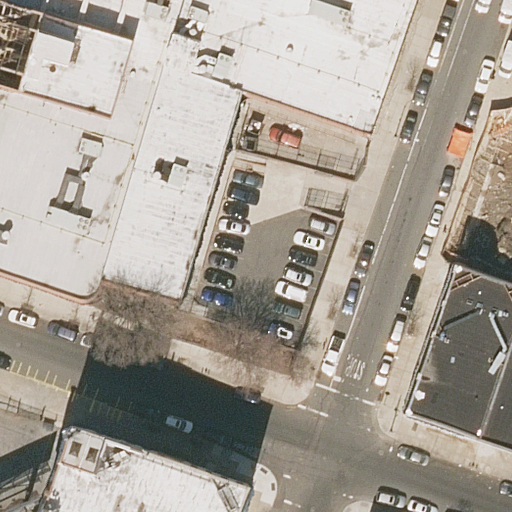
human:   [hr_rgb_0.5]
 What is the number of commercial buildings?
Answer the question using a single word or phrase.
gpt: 0

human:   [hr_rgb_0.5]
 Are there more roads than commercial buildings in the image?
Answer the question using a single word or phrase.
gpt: yes

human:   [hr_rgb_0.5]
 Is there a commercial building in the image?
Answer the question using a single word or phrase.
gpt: no

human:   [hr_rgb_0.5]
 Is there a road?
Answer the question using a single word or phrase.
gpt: yes

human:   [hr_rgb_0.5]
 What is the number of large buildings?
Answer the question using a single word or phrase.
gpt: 2

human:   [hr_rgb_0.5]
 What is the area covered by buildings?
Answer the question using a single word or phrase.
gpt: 6234m2

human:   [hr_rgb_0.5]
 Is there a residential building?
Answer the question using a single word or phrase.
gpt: yes

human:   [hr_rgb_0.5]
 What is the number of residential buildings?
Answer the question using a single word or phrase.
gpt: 3

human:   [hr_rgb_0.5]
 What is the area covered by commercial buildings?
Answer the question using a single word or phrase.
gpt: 0m2

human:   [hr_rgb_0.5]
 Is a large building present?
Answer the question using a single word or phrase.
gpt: yes

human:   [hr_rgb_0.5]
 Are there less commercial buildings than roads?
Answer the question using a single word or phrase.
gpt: yes

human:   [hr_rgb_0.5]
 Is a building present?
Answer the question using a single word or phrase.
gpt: yes

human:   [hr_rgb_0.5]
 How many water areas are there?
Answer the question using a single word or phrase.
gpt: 0

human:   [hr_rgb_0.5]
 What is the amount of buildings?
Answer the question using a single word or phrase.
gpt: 3

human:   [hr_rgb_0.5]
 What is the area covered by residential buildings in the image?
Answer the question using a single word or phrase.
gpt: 6234m2

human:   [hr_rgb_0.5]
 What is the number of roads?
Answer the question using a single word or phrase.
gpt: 2

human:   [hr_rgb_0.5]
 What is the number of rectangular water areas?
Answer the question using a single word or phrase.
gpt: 0

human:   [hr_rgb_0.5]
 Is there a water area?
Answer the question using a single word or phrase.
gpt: no

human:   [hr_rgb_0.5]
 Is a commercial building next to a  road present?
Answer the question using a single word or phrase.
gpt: no

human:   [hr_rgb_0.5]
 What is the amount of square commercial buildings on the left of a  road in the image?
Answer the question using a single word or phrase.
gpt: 0

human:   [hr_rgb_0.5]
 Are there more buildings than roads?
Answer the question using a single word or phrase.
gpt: yes

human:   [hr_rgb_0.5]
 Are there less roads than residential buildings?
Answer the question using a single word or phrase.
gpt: yes

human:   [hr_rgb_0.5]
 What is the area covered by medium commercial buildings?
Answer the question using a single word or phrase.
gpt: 0m2

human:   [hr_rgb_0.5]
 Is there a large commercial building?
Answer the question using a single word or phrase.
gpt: no

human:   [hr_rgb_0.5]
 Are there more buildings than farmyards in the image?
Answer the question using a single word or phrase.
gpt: yes

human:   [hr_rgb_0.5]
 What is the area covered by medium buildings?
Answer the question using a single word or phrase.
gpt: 447m2

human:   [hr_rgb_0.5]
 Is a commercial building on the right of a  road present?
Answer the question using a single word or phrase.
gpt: no

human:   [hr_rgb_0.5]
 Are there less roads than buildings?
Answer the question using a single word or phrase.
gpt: yes

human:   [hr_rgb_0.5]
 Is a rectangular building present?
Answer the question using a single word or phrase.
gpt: yes

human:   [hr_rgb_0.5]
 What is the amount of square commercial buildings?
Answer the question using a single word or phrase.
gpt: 0

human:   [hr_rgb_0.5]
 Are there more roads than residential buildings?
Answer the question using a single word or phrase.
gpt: no

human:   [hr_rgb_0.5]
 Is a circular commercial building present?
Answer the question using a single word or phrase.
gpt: no

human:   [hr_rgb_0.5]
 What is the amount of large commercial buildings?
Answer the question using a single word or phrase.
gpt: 0

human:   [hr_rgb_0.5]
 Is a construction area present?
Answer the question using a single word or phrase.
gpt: no

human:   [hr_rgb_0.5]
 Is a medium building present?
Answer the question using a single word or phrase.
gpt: yes

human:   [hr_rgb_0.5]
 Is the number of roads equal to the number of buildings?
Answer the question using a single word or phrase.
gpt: no

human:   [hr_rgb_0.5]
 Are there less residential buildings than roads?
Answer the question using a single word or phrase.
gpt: no

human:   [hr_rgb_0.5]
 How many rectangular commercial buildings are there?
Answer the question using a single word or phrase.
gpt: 0

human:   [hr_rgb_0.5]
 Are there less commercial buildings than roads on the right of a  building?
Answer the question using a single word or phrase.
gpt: yes

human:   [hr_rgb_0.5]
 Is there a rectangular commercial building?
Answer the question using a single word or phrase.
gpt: no

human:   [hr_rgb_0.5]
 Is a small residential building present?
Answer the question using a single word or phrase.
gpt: no

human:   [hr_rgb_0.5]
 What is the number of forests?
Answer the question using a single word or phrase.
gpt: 0

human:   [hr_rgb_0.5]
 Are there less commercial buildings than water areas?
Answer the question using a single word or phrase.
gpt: no

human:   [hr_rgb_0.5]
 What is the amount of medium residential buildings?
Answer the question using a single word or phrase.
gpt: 1

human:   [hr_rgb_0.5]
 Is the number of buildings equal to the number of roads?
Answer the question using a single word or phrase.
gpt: no

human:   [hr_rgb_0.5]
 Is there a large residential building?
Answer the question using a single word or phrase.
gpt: yes

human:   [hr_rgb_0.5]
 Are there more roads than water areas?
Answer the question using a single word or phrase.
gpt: yes

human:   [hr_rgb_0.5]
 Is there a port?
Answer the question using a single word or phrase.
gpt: no

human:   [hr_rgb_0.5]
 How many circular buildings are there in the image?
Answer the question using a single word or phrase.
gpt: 0

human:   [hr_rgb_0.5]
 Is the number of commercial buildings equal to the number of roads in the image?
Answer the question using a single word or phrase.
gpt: no

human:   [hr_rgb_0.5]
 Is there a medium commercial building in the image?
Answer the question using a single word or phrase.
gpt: no

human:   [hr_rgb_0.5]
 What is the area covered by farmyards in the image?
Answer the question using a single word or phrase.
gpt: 0m2

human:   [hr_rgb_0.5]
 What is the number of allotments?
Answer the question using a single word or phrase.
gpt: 0

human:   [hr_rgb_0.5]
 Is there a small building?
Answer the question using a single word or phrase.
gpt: no

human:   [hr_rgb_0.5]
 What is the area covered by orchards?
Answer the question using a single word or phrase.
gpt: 0m2

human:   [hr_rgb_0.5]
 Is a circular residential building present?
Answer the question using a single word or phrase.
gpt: no

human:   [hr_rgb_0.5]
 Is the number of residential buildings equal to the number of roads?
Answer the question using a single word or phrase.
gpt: no

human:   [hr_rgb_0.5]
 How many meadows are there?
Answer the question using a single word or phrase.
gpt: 0

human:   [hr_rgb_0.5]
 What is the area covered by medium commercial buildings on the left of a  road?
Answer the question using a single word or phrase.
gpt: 0m2

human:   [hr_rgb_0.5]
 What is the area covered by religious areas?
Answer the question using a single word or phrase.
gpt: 0m2

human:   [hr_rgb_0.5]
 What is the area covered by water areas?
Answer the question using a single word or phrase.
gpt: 0m2

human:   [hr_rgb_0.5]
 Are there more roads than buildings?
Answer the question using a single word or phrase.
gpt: no

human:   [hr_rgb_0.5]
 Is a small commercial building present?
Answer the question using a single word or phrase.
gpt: no

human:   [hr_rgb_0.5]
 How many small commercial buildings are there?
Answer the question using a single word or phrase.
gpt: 0